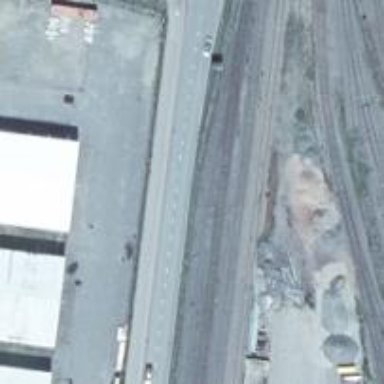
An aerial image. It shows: Rail spur service.